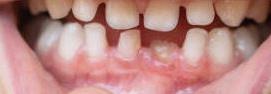
Condition: hypodontia